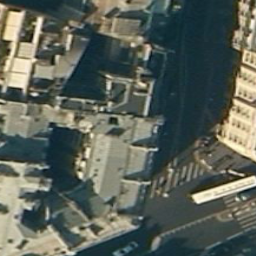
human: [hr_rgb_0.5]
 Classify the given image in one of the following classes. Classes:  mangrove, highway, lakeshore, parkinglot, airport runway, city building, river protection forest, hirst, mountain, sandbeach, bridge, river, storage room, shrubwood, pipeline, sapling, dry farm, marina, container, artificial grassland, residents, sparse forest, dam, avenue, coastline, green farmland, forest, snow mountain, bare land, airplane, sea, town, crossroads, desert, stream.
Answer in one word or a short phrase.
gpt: city building